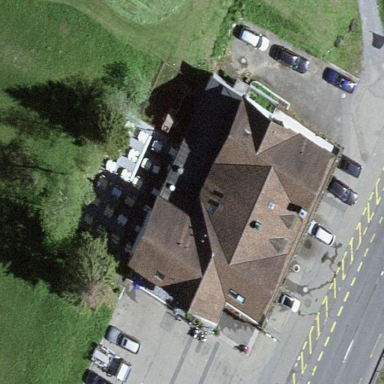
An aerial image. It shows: Hotel building.